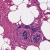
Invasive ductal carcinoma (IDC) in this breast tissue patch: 0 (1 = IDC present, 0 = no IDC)